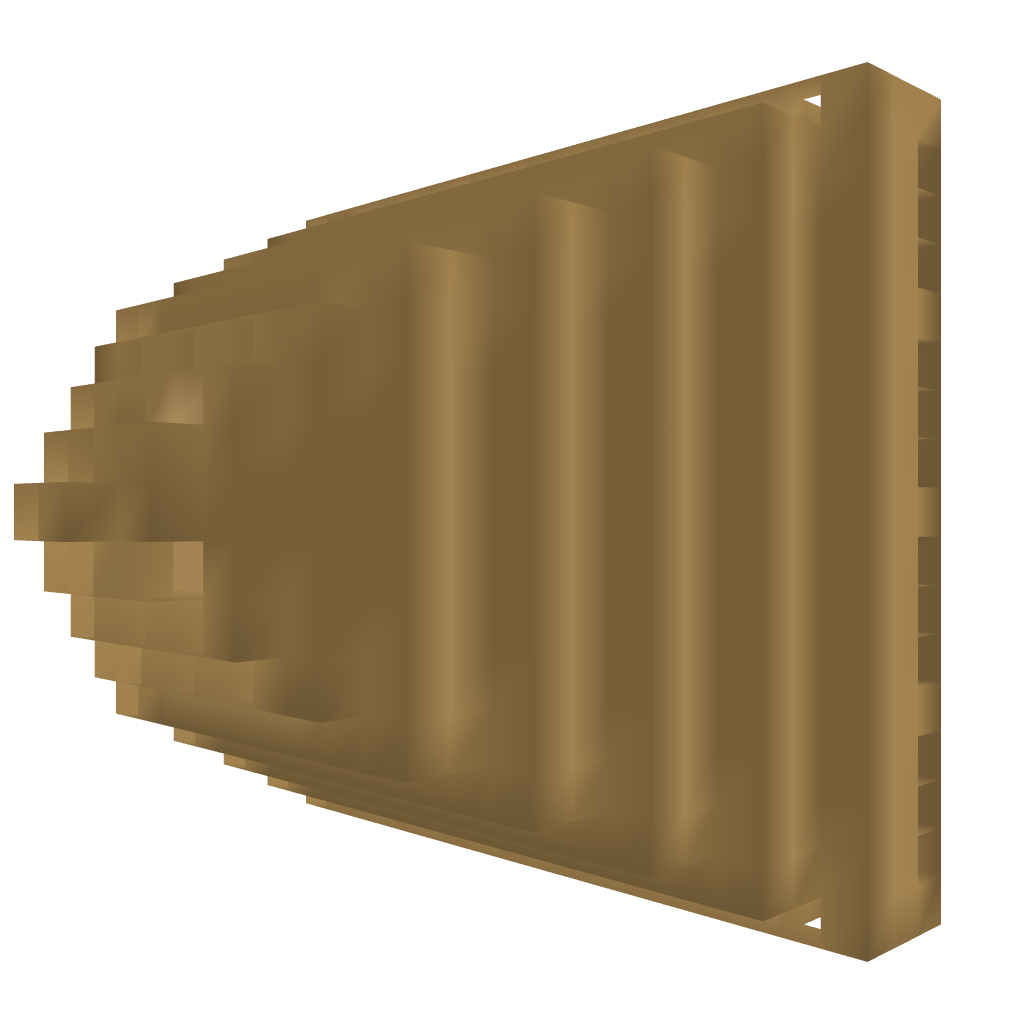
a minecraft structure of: big wooden t.v.